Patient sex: M
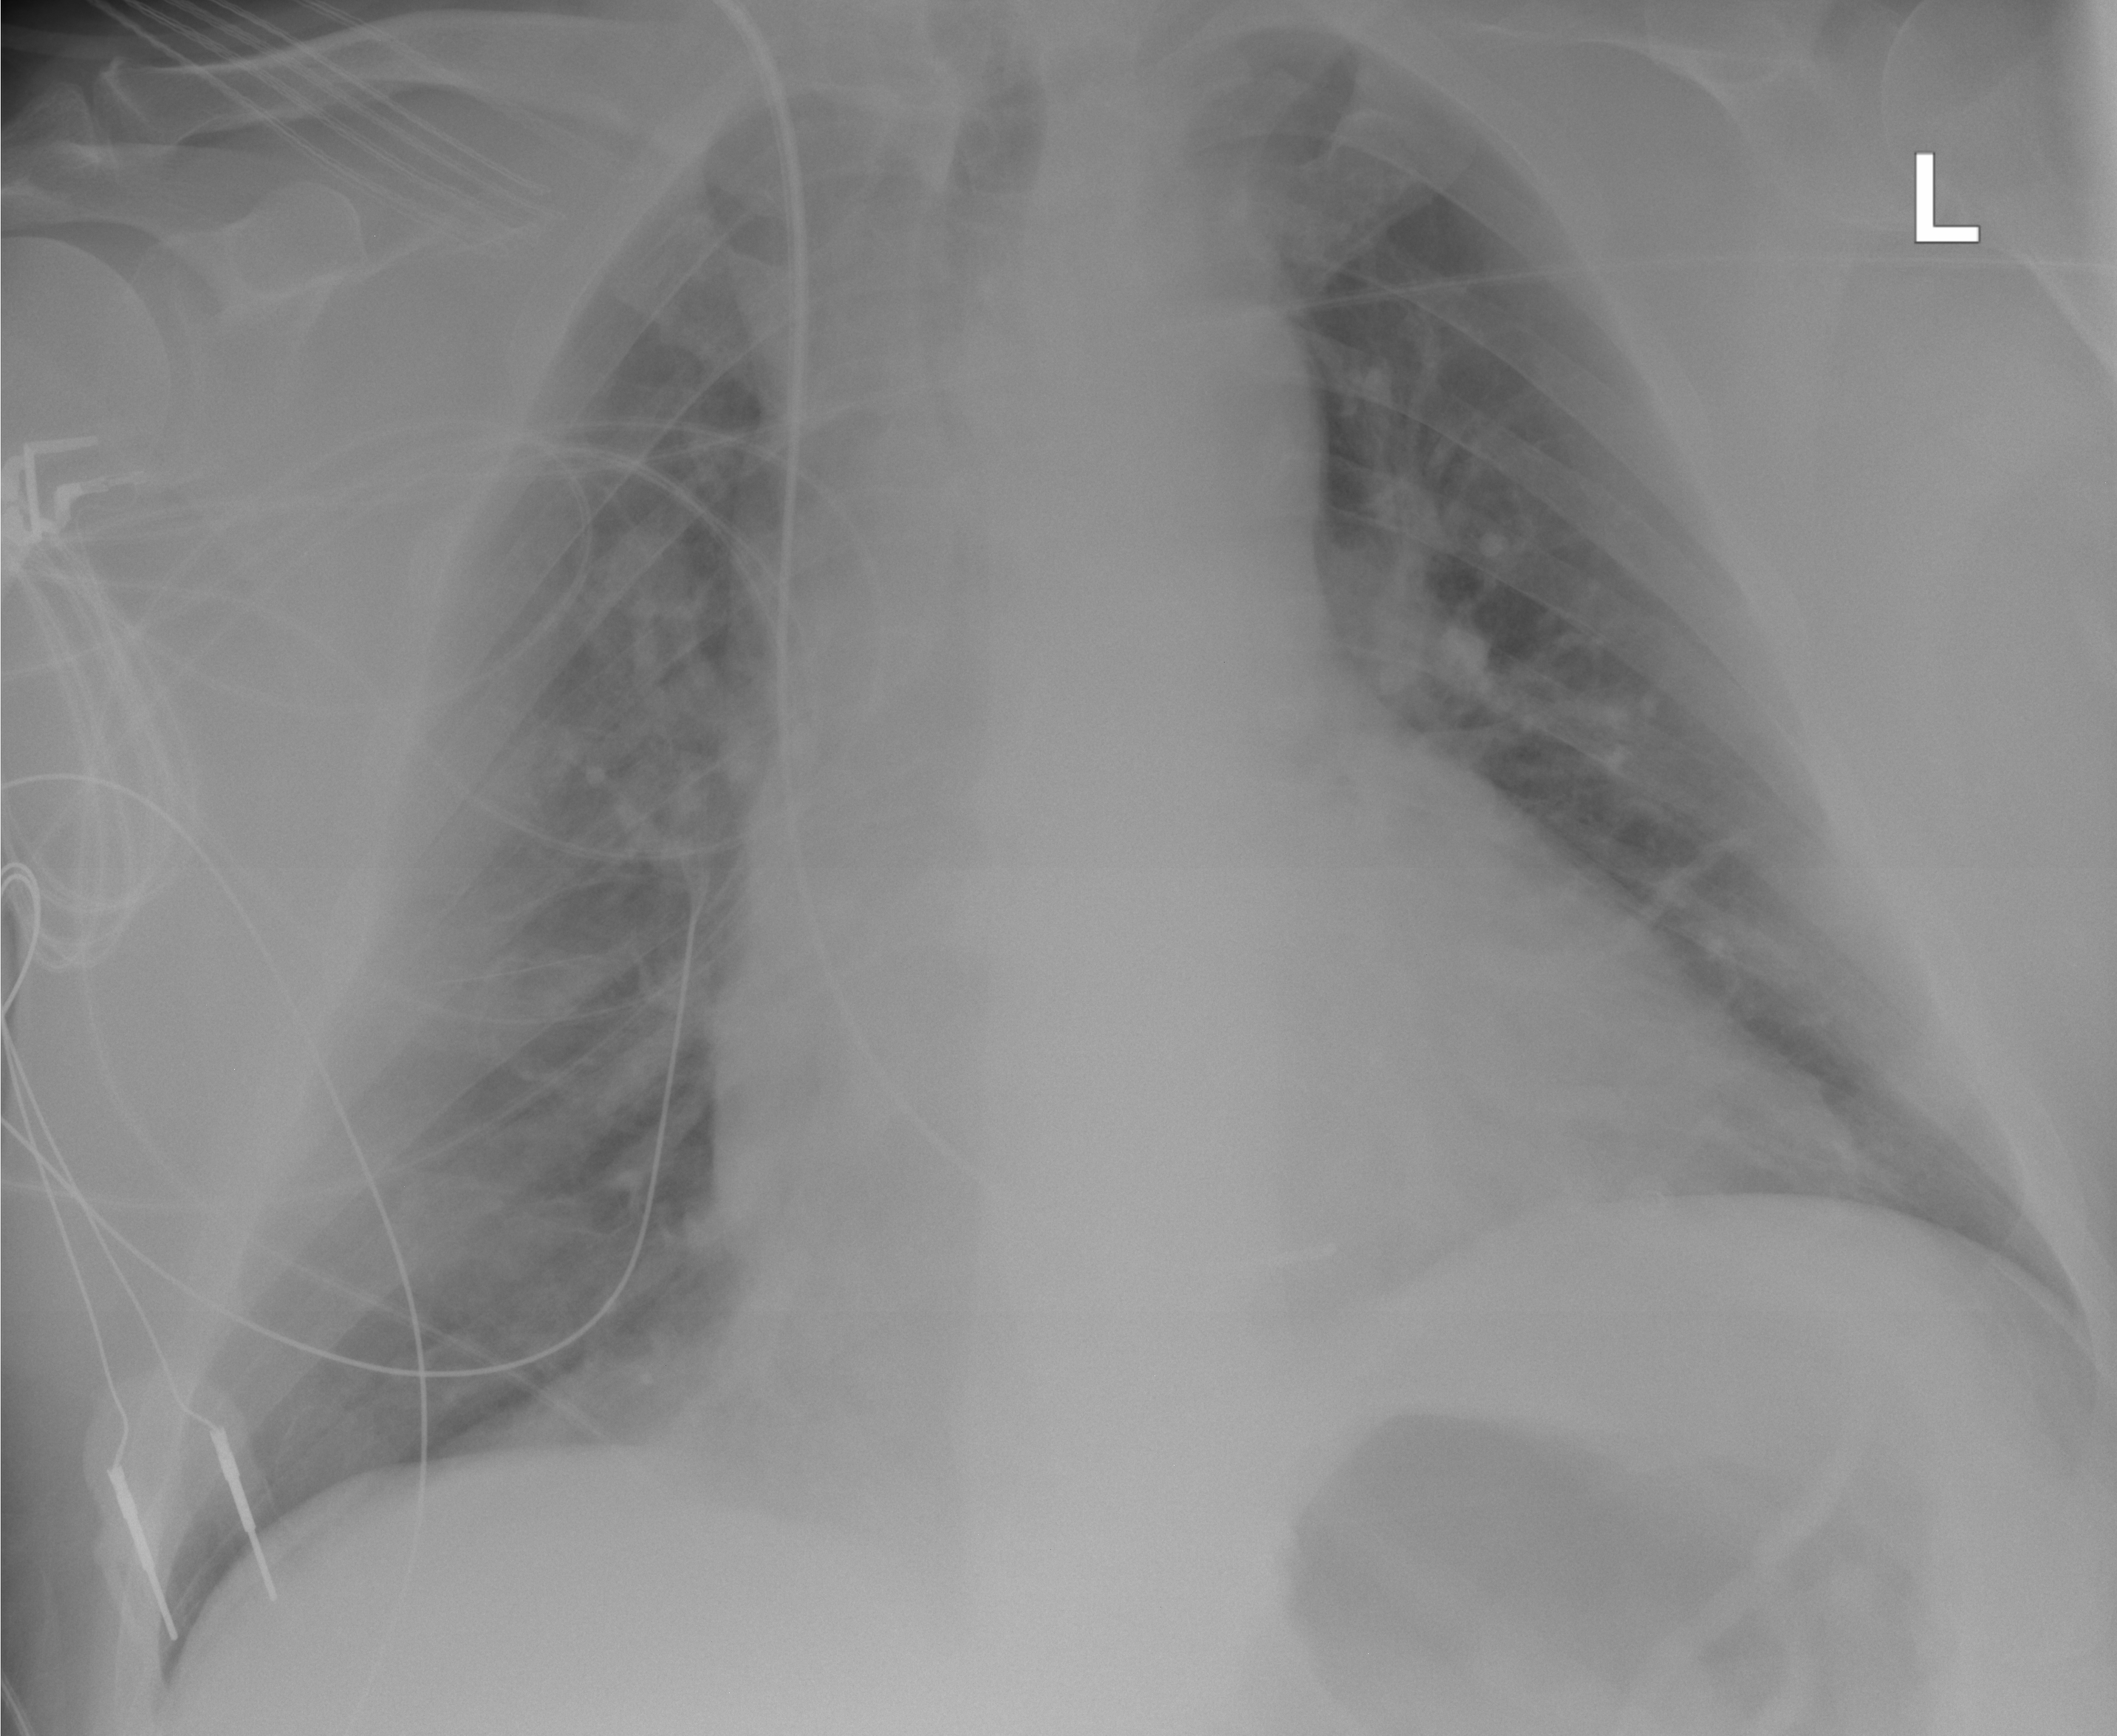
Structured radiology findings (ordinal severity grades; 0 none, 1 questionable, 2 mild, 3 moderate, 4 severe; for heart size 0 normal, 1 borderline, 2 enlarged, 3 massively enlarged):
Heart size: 2
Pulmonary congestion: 0
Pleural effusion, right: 0
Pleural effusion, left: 0
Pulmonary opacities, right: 0
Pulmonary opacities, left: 0
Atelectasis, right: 2
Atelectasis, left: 0